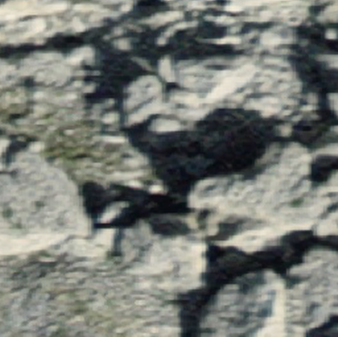
Label: bouldering_area